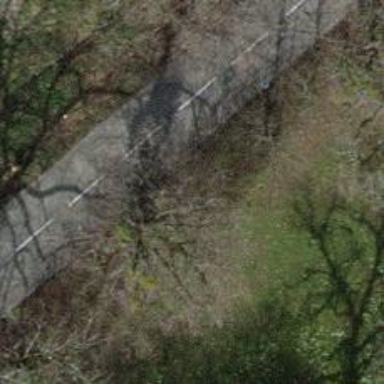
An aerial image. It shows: Beautiful avenue lined with deciduous broadleaved trees.